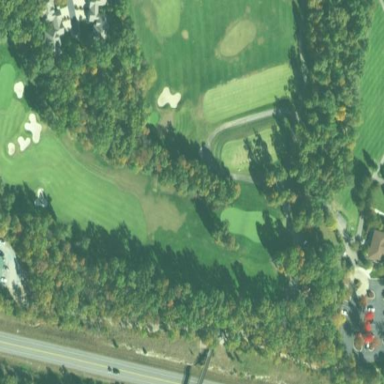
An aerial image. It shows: Grassy area designated as golf fairway.